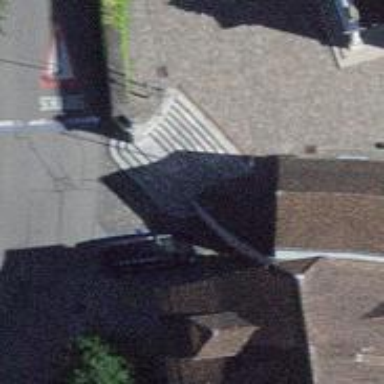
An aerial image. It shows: Bicycle parking area with anchor points.